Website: lowes
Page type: payment
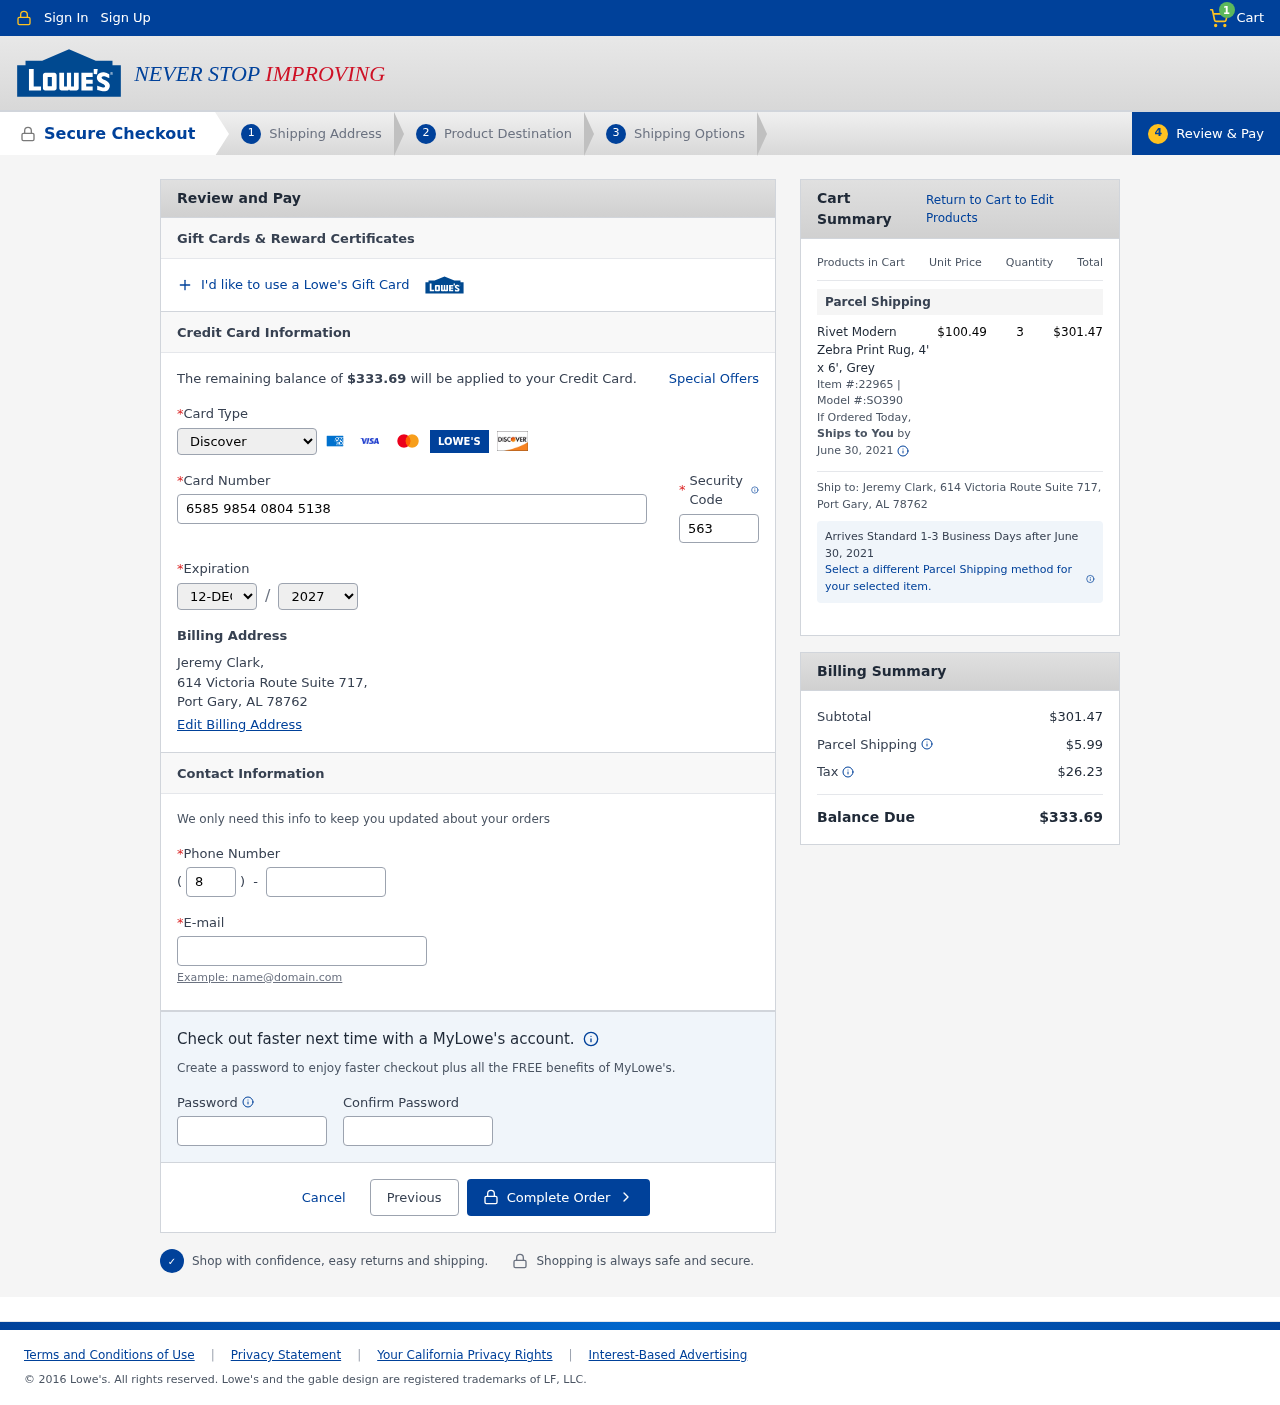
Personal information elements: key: PII_CARD_CVV
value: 563
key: PII_CARD_EXPIRY_MONTH
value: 12
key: PII_CARD_EXPIRY_YEAR
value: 27
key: PII_CARD_NUMBER
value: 6585 9854 0804 5138
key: PII_CARD_TYPE
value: Discover
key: PII_CITY_STATE_ZIP
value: Port Gary, AL 78762
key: PII_EMAIL
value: jeremyclark@yahoo.com
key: PII_FULLNAME
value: Jeremy Clark,
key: PII_PHONE
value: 8856300867
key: PII_PHONE_AREA
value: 885
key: PII_STREET
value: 614 Victoria Route Suite 717,
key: PII_FULLNAME2
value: Jeremy Clark
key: PII_STREET2
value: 614 Victoria Route Suite 717
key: PII_CITY_STATE_ZIP2
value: Port Gary, AL 78762
Product elements: key: PRODUCT1_NAME
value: Rivet Modern Zebra Print Rug, 4' x 6', Grey
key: PRODUCT1_PRICE
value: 100.49
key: PRODUCT1_QUANTITY
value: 3
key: PRODUCT1_ITEM
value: Item #:22965
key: PRODUCT1_MODEL
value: Model #:SO390
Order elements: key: ORDER_NUM_ITEMS
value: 1
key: ORDER_TOTAL
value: $333.69
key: ORDER_SHIPPING_DATE
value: June 30, 2021
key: ORDER_SUBTOTAL
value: $301.47
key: ORDER_SHIPPING_DATE2
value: June 30, 2021
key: ORDER_SHIPPING_COST
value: $5.99
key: ORDER_TAX
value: $26.23